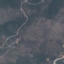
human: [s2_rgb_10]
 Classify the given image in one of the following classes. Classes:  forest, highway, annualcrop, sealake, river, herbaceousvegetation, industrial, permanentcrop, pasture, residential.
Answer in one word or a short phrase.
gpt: HerbaceousVegetation